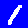
Digit: 1